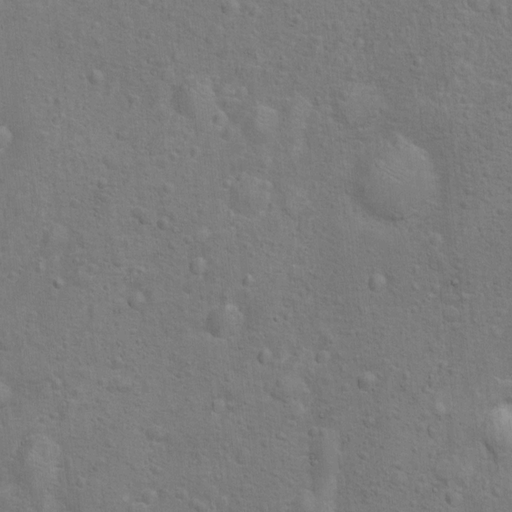
Classes present: Background